Aerial crown-view tile of a tropical tree (Barro Colorado Island, Panama), acquired 20250124:
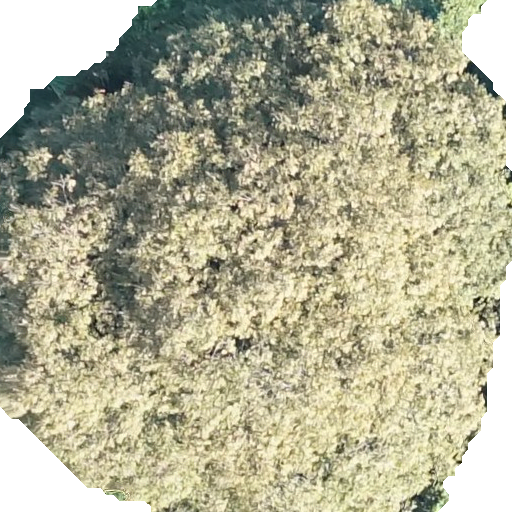
Species: Dipteryx oleifera
GBIF accepted scientific name: Dipteryx oleifera
Crown area: 395.758 m²